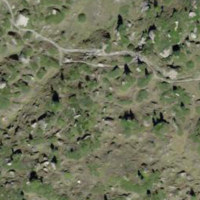
EUNIS habitat code: 26
Species observed at this site:
Dryas octopetala